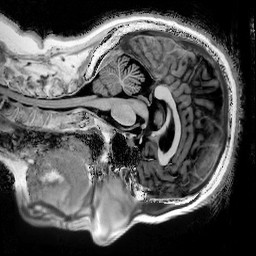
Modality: T1w
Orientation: sagittal
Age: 47
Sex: female
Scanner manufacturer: siemens
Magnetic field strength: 3 T
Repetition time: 5 s
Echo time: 0.00298 s